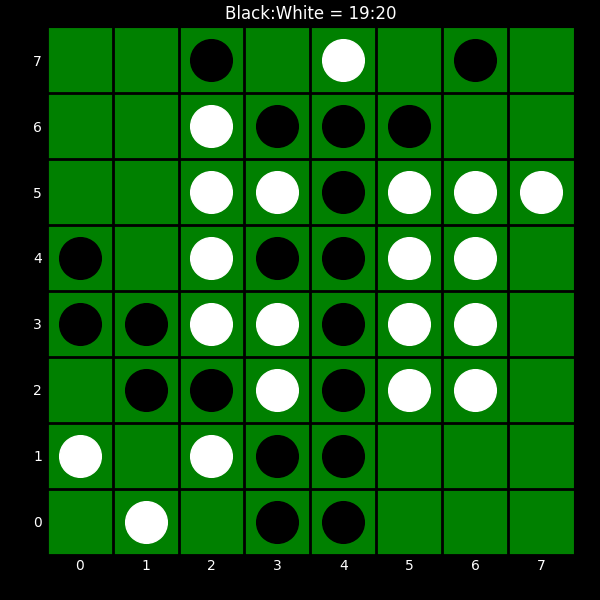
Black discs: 19
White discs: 20